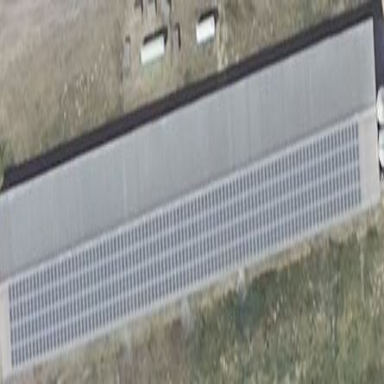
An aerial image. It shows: Gabled roof farm auxiliary building with grey roof. It has small solar photovoltaic panel generator installed along the orientation of the roof.